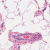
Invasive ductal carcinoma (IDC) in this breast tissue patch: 0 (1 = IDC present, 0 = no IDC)